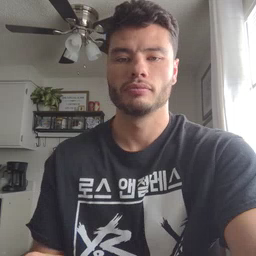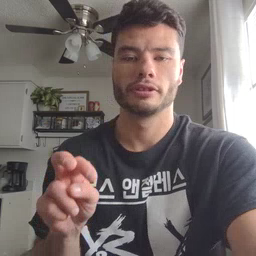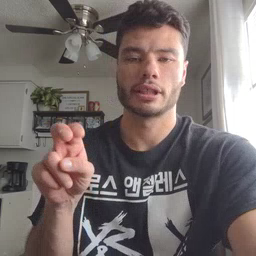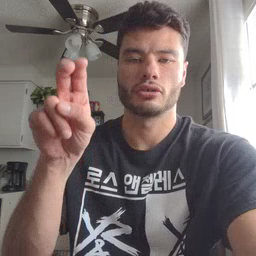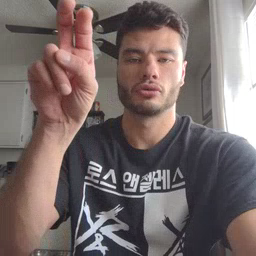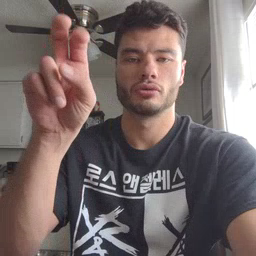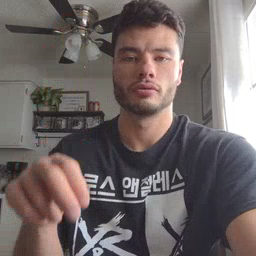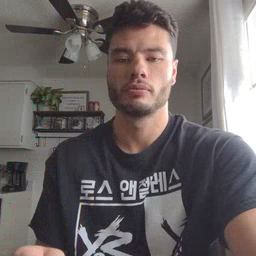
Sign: stairs